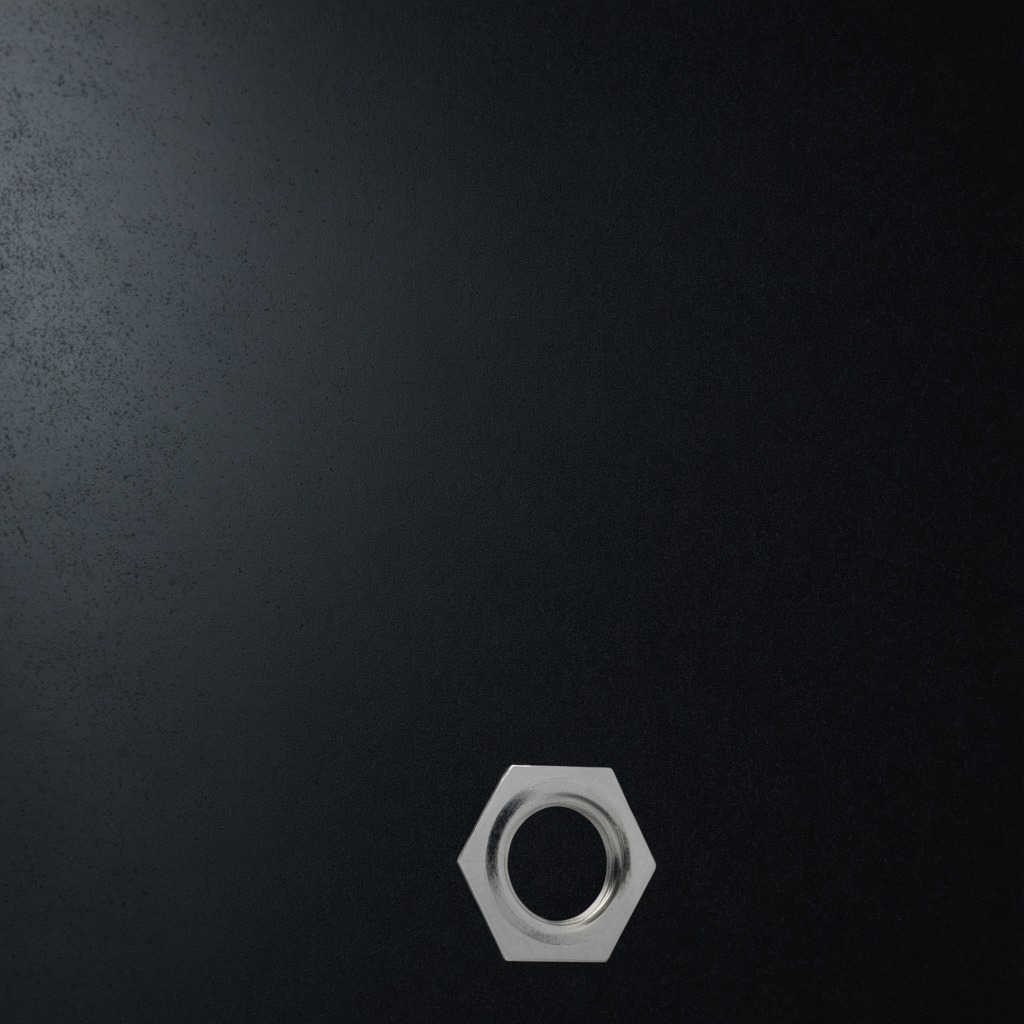
A metal nut is lying on a clean granite tabletop covered with a black rubber mat inside a workshop at night dim ambient light soft shadows worn but beneath the mat